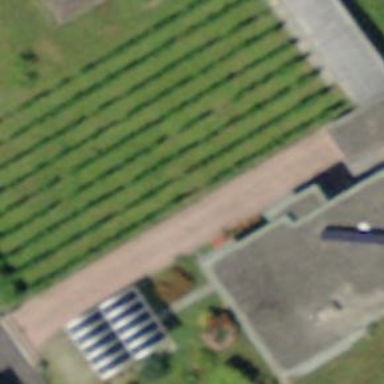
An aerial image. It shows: Vineyard.